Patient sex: M
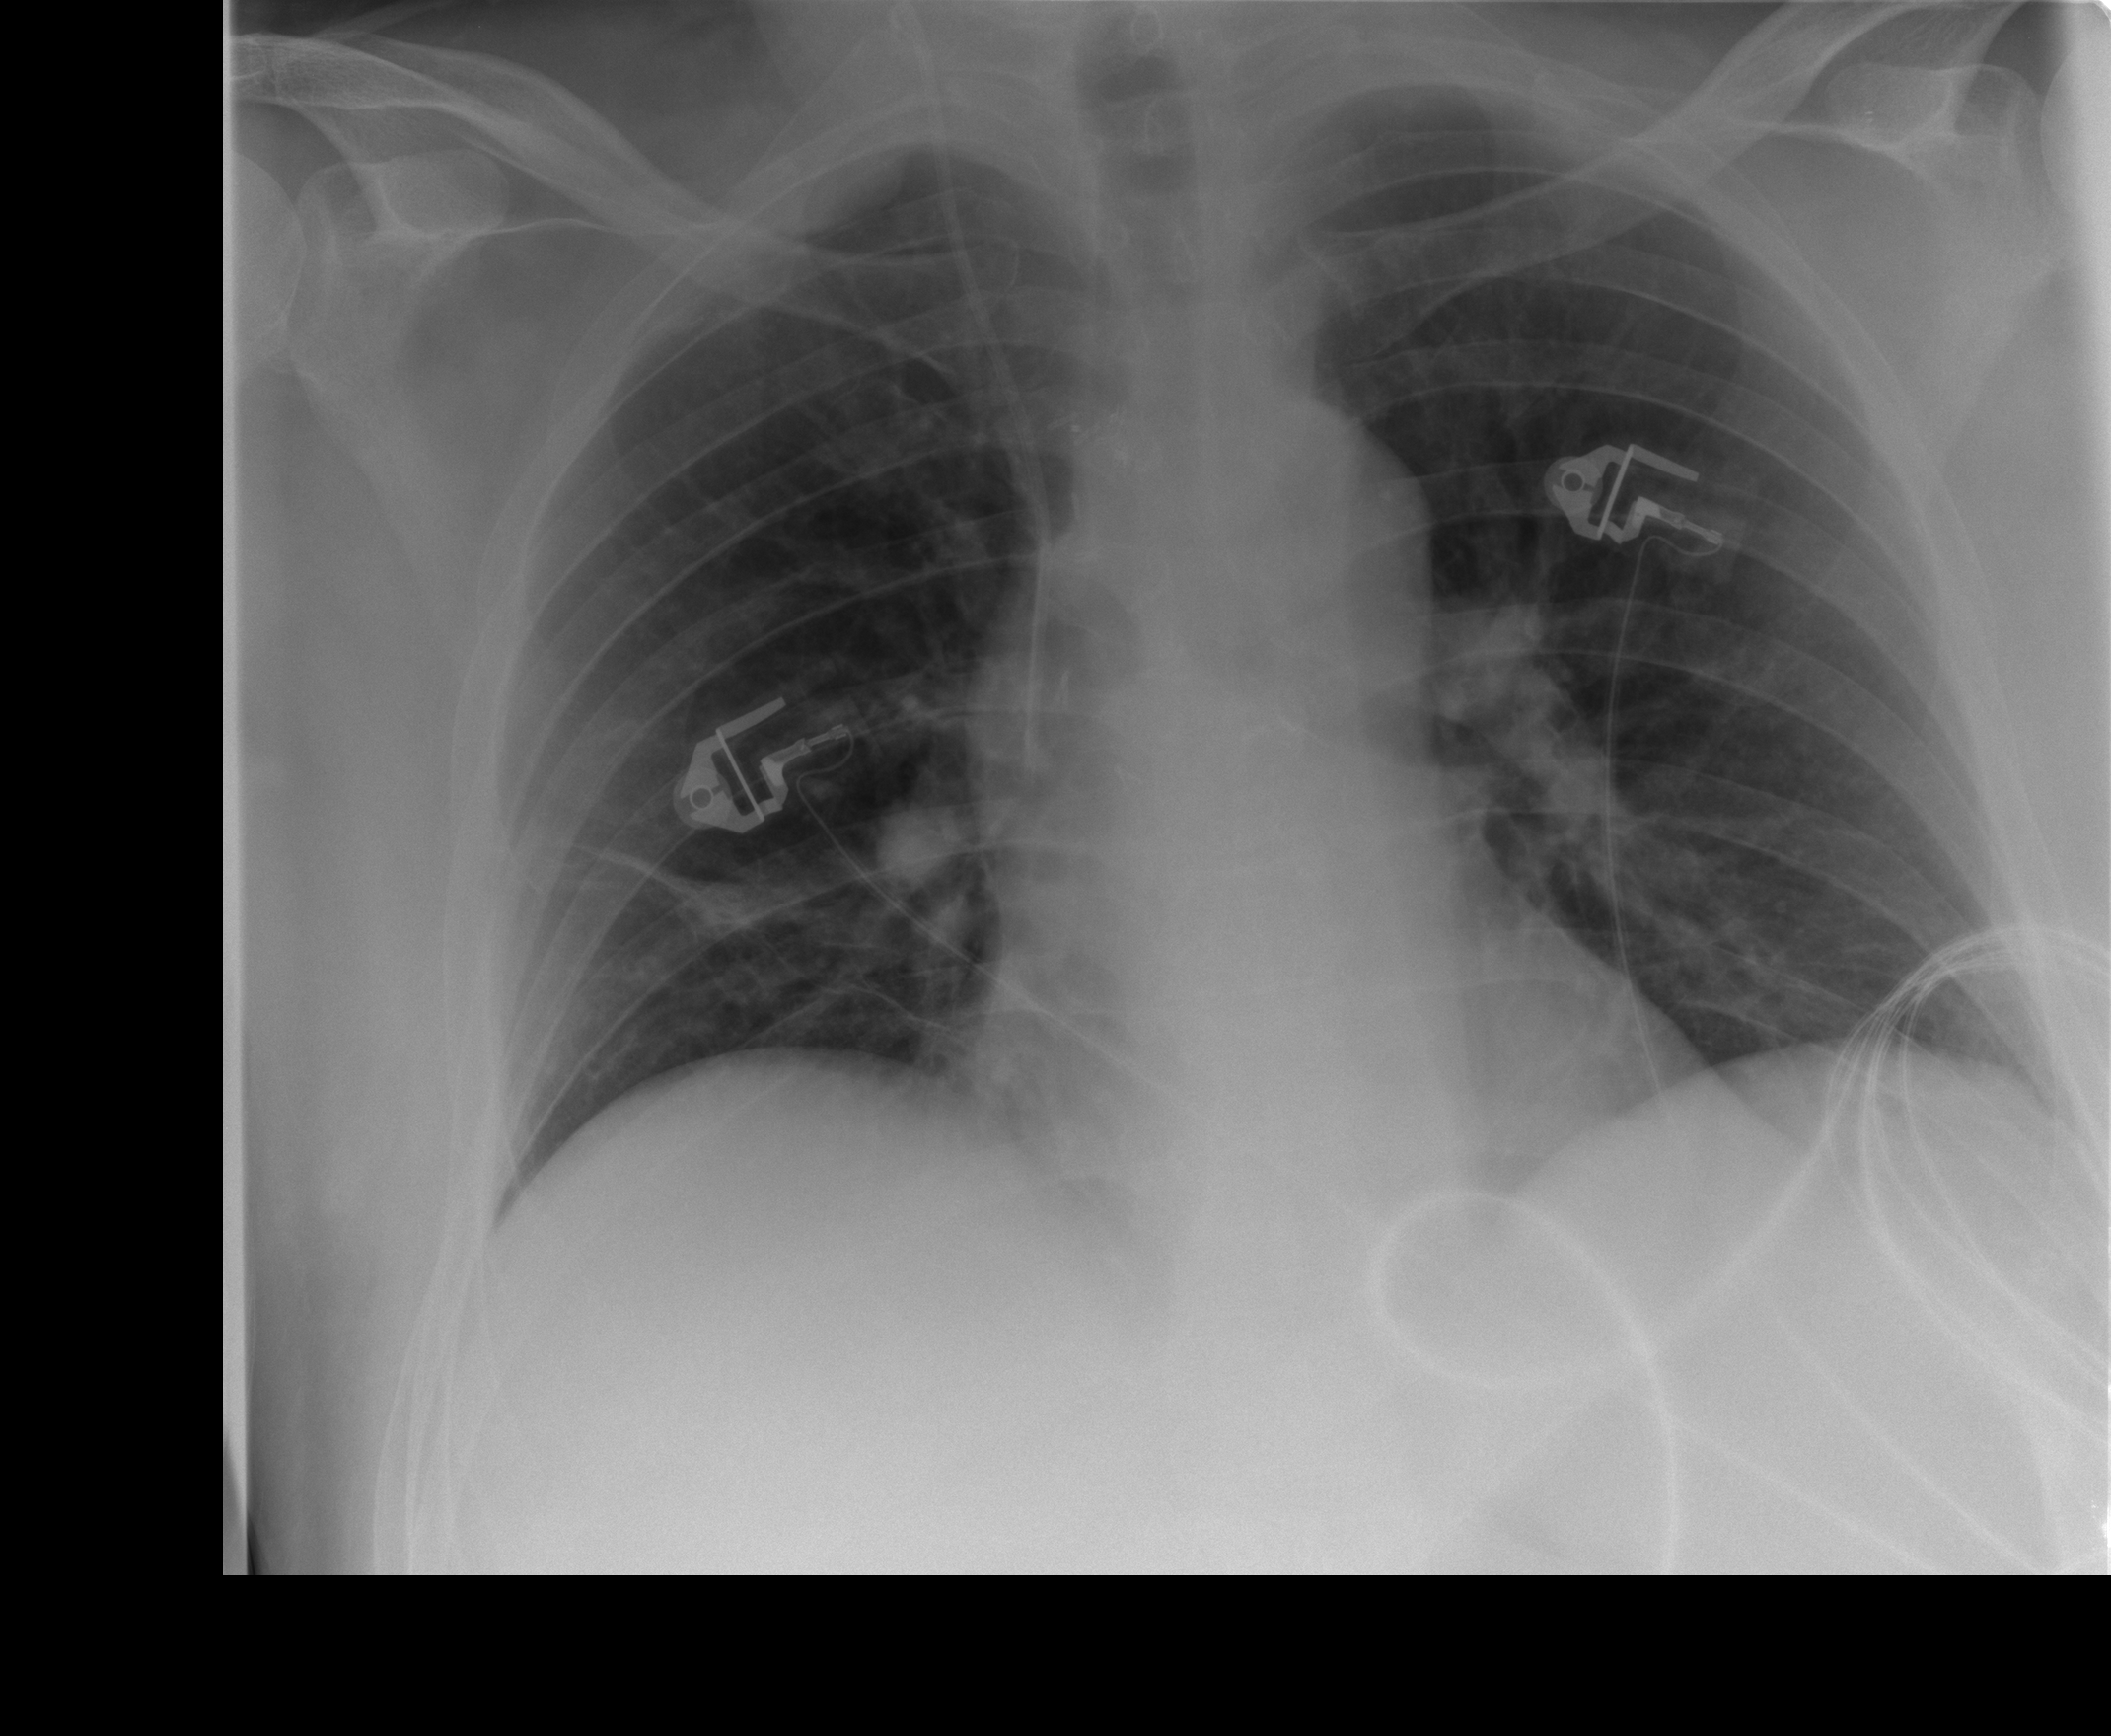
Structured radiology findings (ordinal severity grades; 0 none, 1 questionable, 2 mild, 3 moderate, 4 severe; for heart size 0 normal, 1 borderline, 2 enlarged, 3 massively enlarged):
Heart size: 0
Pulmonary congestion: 1
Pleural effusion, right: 0
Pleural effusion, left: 0
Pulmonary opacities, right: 0
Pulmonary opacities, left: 0
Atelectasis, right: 2
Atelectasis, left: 0